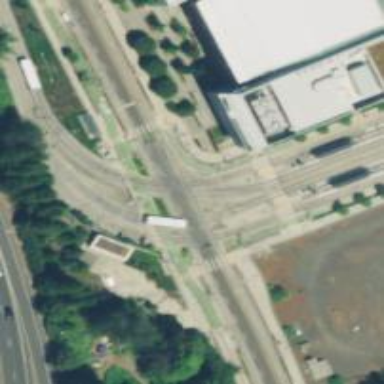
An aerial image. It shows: Tram crossing on the railway.